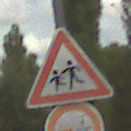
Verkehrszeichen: KinderRechts
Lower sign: VerbotUeberholenEinspurigeFahrzeuge
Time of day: MorningAfternoon
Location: Outdoor (Suburban)
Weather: PartlyCloudy
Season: NotSpecified
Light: Natural